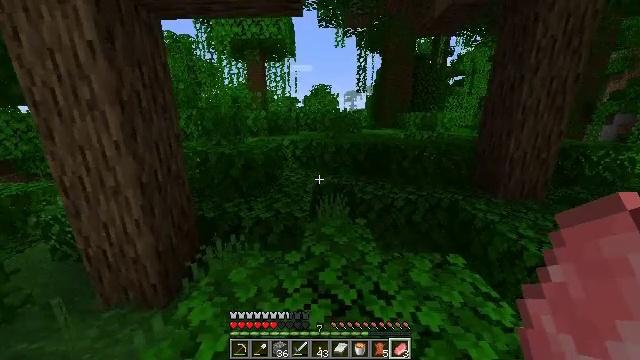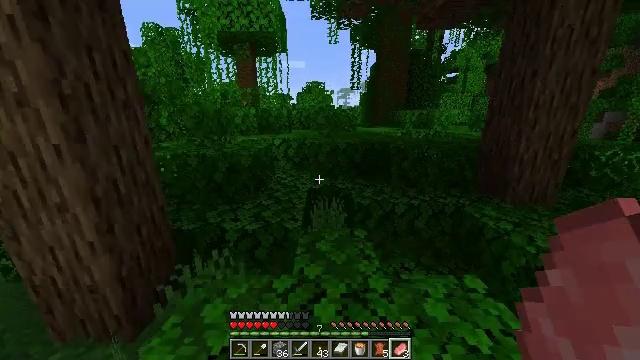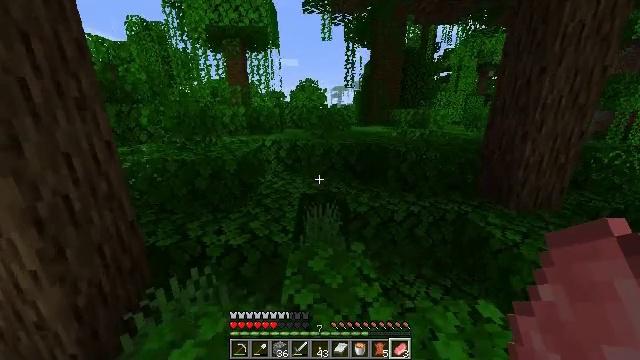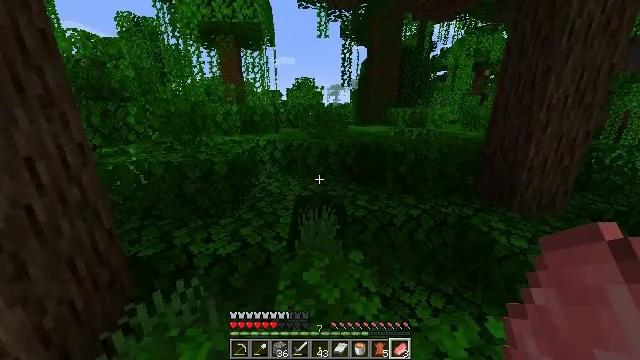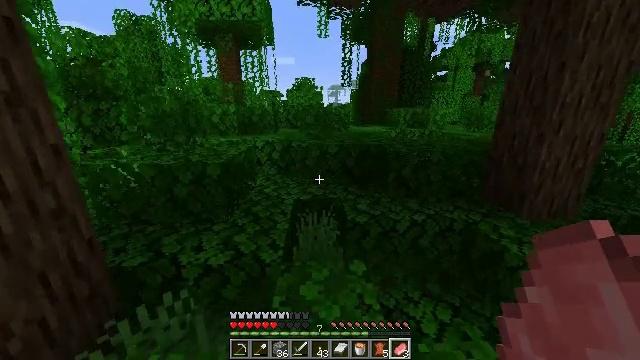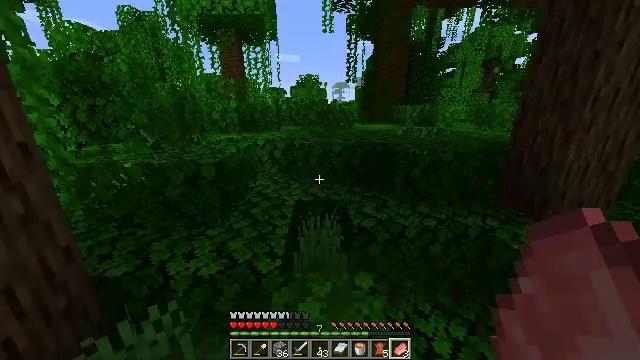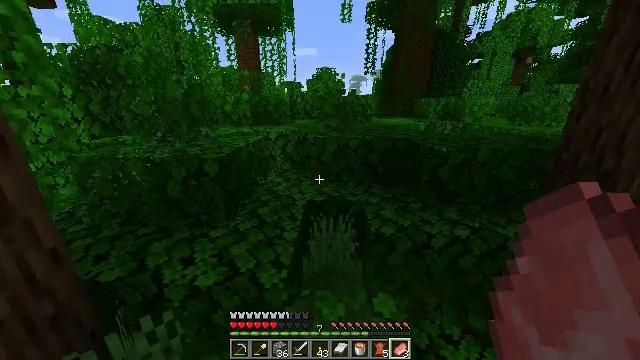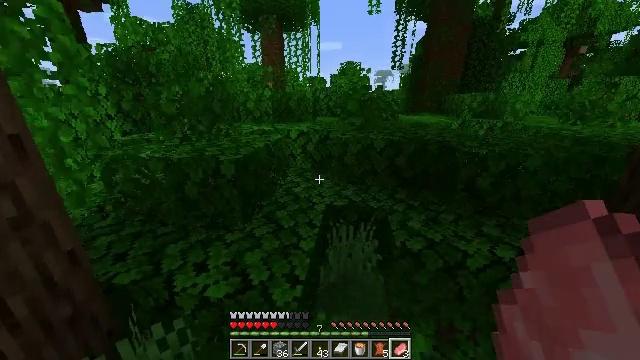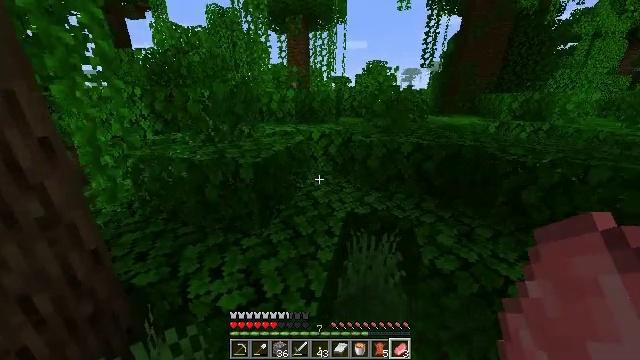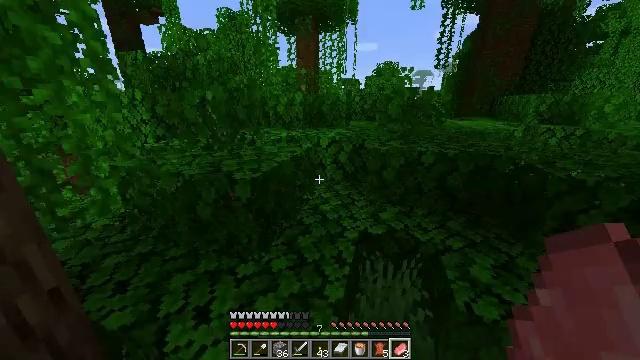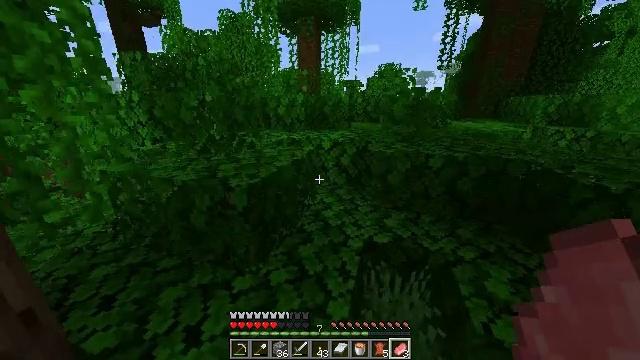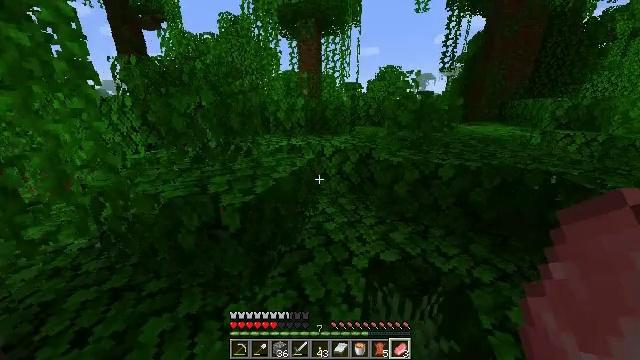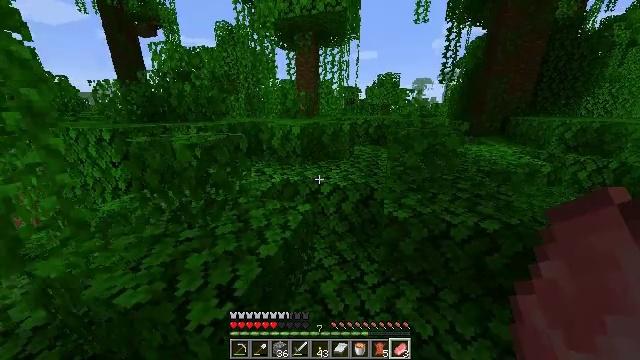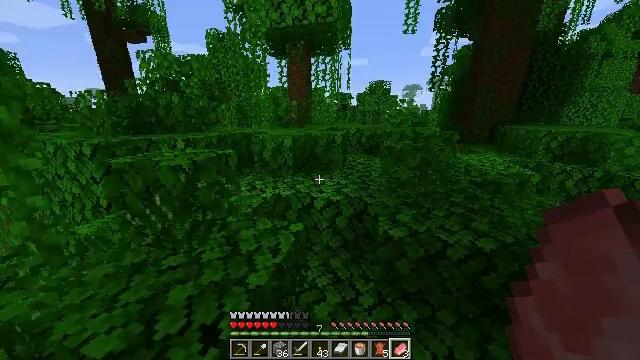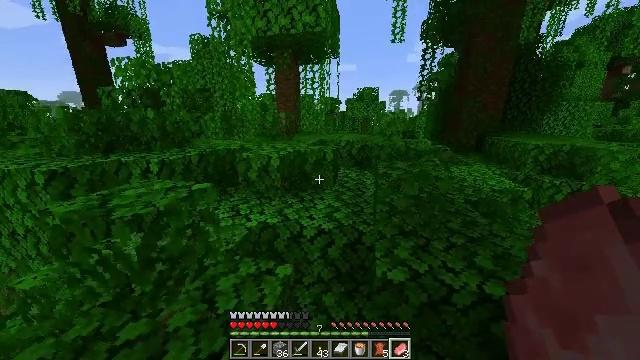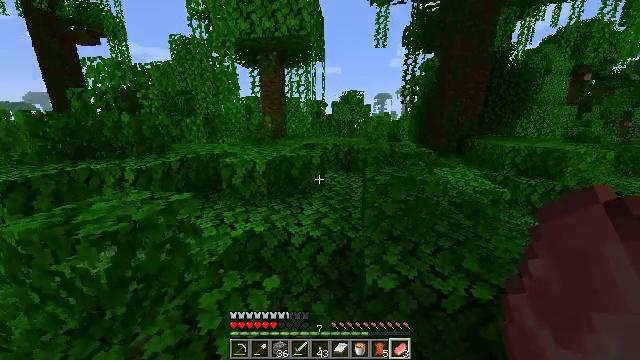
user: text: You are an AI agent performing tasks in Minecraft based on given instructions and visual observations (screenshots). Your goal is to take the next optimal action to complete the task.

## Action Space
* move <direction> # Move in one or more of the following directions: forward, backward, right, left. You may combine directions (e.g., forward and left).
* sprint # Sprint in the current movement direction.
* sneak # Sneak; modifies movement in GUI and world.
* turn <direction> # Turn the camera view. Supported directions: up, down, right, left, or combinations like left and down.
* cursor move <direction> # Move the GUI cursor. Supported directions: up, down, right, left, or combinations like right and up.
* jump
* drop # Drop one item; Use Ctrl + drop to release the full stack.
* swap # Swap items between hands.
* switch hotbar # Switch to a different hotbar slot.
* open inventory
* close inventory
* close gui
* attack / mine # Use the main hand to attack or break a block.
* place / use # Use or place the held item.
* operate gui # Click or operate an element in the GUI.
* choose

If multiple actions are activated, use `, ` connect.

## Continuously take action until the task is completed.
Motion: motion action
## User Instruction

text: Break the cocoa pod.
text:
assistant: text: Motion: move forward, sprint, turn right
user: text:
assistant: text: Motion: move forward, sprint, turn right
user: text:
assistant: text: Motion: move forward, sprint
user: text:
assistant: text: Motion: move forward, sprint
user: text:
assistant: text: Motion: move forward, sprint, turn left
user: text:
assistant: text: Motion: move forward, sprint, turn left and down
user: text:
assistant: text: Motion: move forward, sprint, turn left
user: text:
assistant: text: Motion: move forward, sprint, turn left
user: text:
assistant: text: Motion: move forward, sprint, turn left
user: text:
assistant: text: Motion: move forward, sprint
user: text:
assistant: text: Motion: move forward, sprint, jump
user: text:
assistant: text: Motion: move forward, sprint, jump
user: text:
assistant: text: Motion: move forward, sprint, turn right and up, jump
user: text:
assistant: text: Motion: move forward, sprint, turn right, jump
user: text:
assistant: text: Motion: move forward, sprint, turn right, jump
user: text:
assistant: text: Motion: move forward, sprint, turn right
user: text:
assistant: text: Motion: move forward, sprint, turn right
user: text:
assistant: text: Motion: move forward, sprint
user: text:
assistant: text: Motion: move forward, sprint
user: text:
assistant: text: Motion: move forward, sprint
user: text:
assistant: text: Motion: move forward, sprint
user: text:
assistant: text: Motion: move forward, sprint, jump
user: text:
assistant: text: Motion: move forward, sprint, jump
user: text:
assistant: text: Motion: move forward, sprint, jump
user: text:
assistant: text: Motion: move forward, sprint, jump
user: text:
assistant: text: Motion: move forward, sprint, turn right and down, jump
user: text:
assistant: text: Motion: move forward, sprint, jump
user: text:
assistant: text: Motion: move forward, sprint
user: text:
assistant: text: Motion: move forward, sprint
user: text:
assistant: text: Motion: move forward, sprint